Interaction volume radius: 5 \u00c5
Interaction volume height: 30 \u00c5
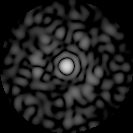
Disorder parameter: 0.8131